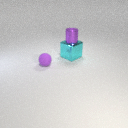
large cyan metal cube below small purple metal cylinder